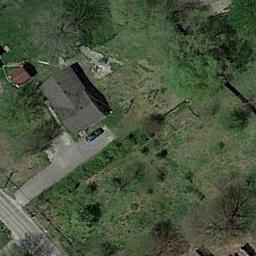
Label: residential